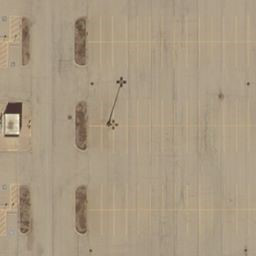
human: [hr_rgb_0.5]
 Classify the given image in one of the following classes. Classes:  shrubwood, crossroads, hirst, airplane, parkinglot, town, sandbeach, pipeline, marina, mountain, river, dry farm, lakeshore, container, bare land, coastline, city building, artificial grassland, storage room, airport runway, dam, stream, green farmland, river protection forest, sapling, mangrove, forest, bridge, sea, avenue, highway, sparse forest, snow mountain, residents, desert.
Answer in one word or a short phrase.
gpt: airport runway